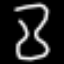
Label: hourglass